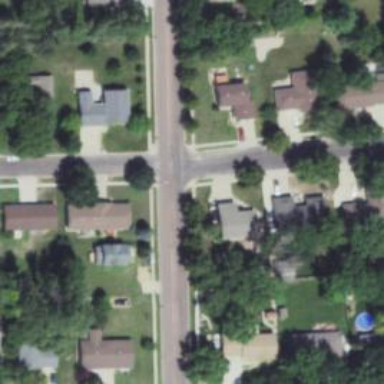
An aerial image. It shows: Residential road with asphalt surface.